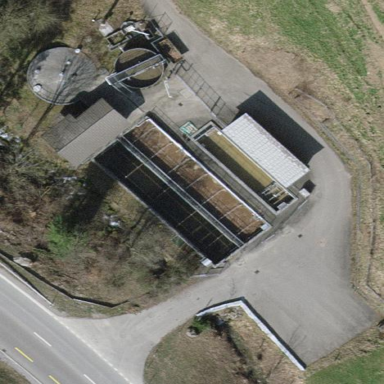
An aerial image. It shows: Wastewater plant.